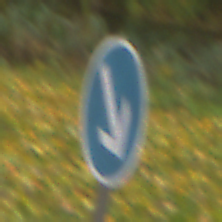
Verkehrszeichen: VorgeschriebeneVorbeifahrtRechts
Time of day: Midday
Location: Outdoor (Nature)
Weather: Overcast
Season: Autumn
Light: Natural